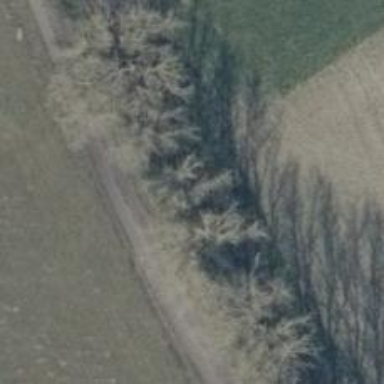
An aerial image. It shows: Row of trees in natural setting.